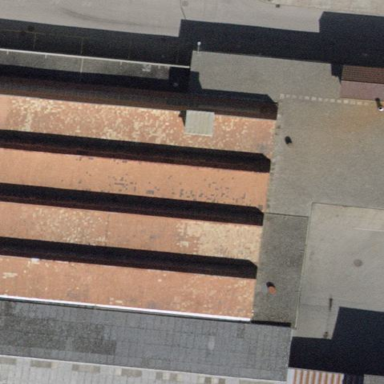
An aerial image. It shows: Building with tiled roof.